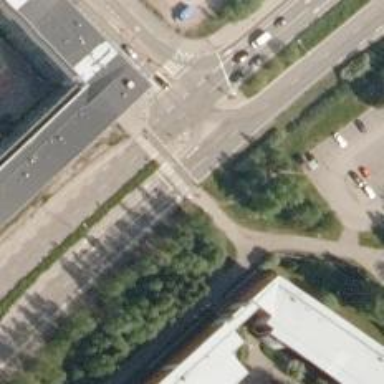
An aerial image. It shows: Crossing on asphalt cycleway.